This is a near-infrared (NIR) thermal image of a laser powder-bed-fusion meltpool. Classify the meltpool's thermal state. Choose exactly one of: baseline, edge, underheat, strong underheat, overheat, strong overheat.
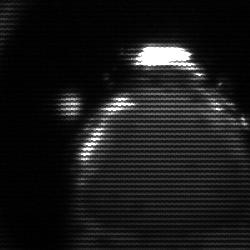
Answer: edge